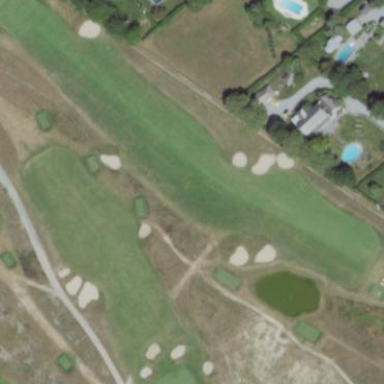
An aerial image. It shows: Golf fairway surrounded by grass.